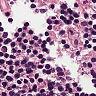
Metastatic tissue present: no